Brain MRI, t2w sequence, axial 2D slice.
Patient: age 52, sex M, weight 78 kg, height 1.78 m
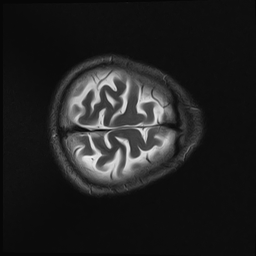